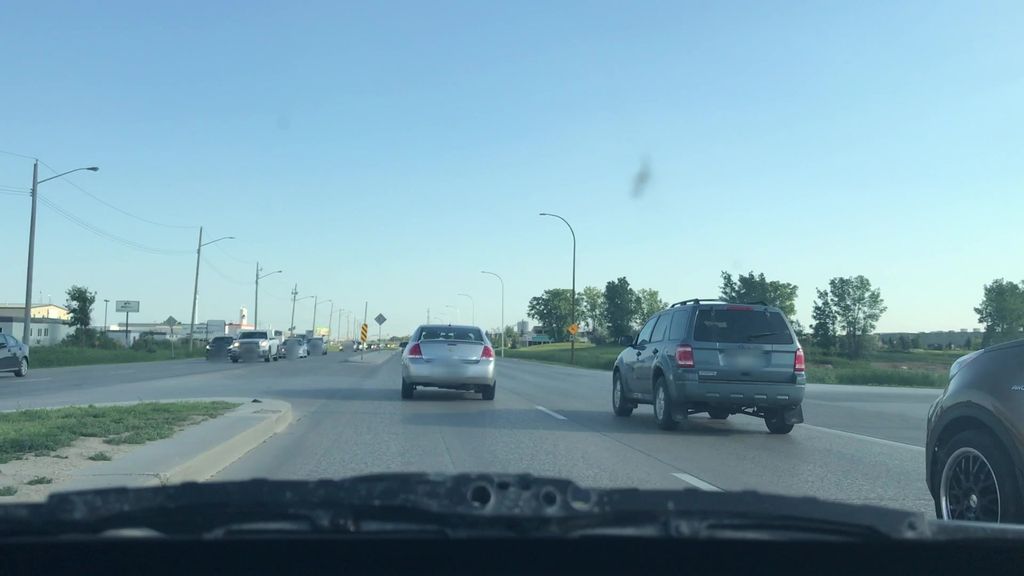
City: winnipeg